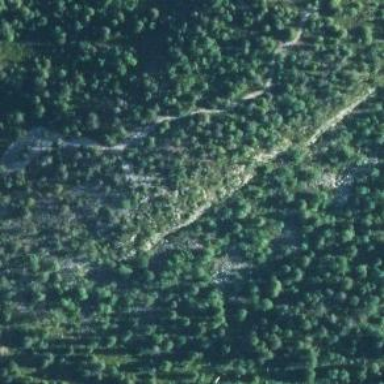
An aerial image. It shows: Natural cliff.